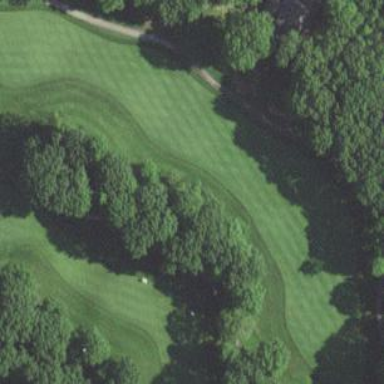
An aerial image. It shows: Golf fairway surrounded by grass.